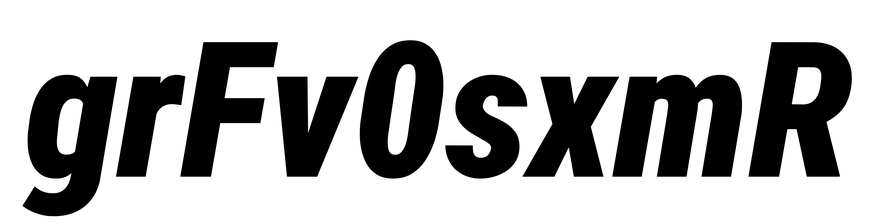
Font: Roboto-Italic_Condensed_Black_Italic